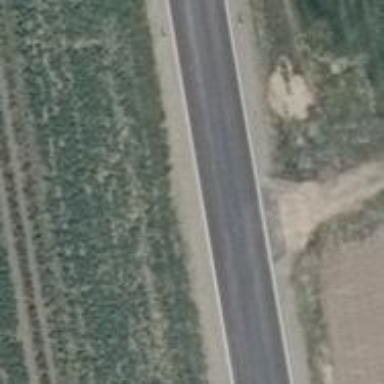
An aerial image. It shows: Tertiary road with asphalt surface.